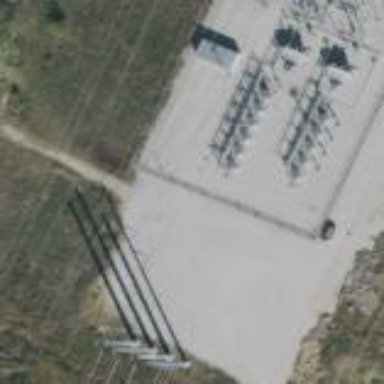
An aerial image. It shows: Outdoor power substation surrounded by fence. The substation operates at the distribution level.